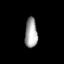
Tissue: lung
Cell type: Endothelial cells
Senescence score: 0.6054
Nuclear area (px): 364
Mean DAPI intensity: 164.14